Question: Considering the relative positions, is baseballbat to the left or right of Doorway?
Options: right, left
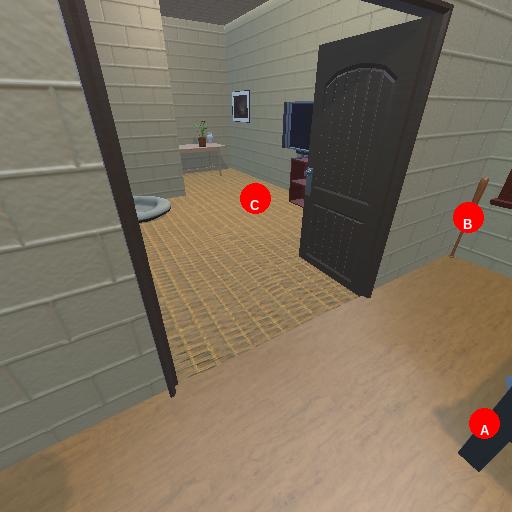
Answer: right